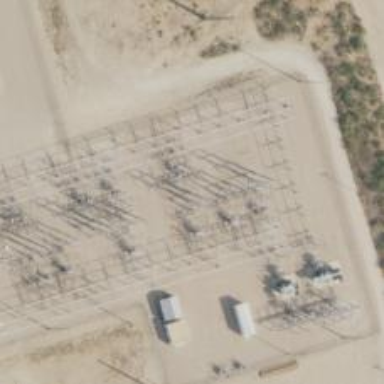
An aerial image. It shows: Switch used for power control.